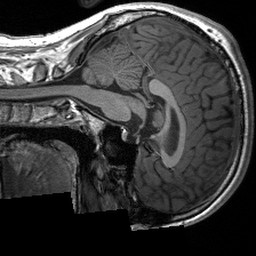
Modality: T1w
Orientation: sagittal
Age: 22
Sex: male
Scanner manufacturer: siemens
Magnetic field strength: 3 T
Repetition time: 2.3 s
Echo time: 0.00233 s